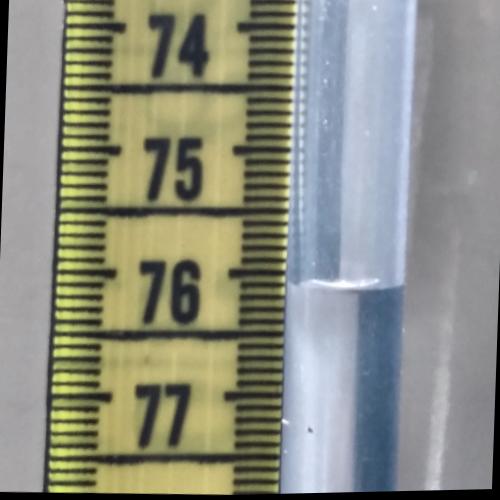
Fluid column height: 76.1 cm